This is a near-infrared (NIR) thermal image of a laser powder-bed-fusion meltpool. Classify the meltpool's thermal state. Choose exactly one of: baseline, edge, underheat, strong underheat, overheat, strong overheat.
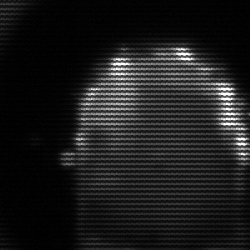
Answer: baseline